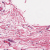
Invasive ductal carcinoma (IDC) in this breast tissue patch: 0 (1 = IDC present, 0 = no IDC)